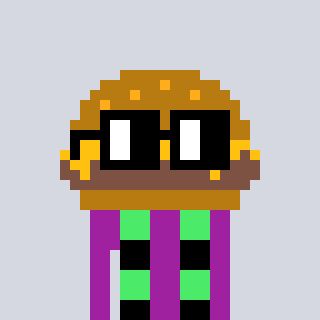
a pixel art character with square black glasses, a burger-shaped head and a magenta-colored body on a cool background